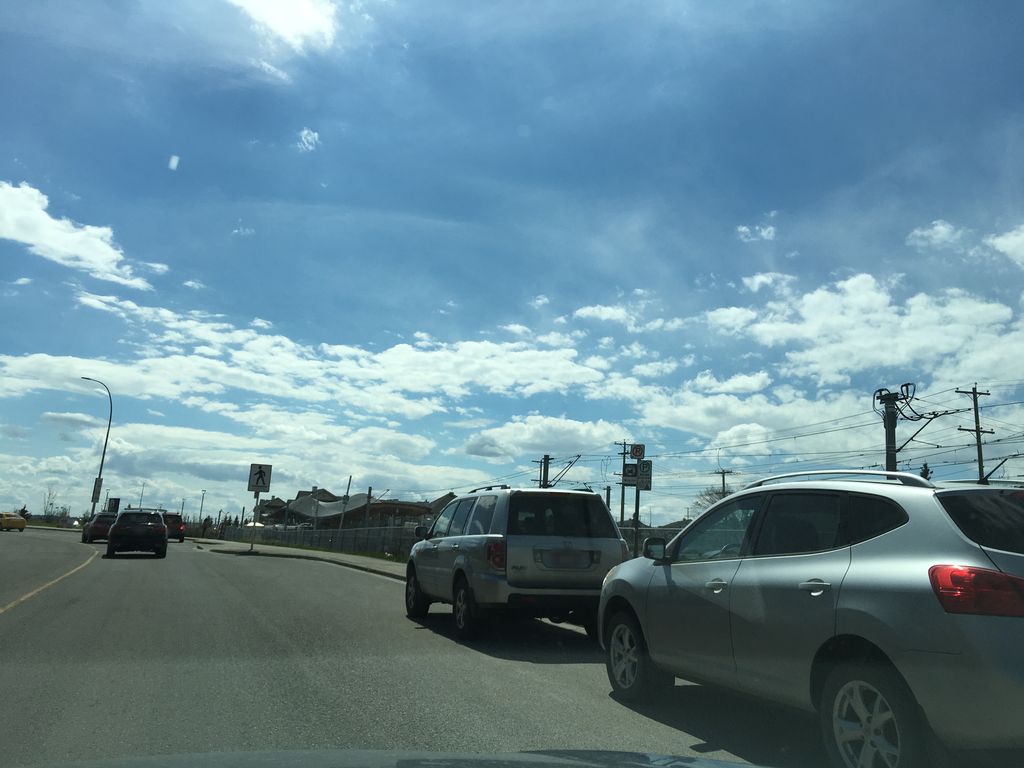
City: calgary